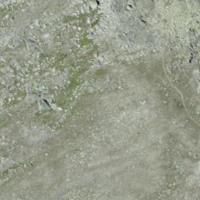
EUNIS habitat code: 31
Species observed at this site:
Saxifraga bryoides